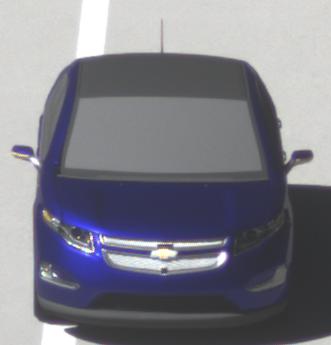
Make: Chevrolet
Model: Volt
Detailed model: Volt
Model produced from: 2011/11
Model produced until: 2014/08
Doors: 5
Color: blue
Road condition: dry road
Daytime: midday
Contrast: high contrast